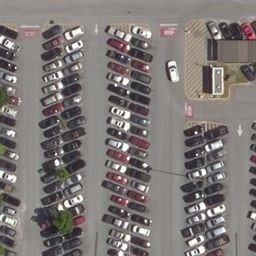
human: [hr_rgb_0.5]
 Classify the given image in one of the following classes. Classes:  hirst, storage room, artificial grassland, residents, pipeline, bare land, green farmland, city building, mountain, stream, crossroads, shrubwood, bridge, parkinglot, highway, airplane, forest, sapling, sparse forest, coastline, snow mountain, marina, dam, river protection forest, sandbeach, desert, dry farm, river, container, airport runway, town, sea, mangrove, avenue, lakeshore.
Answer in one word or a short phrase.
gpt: parkinglot